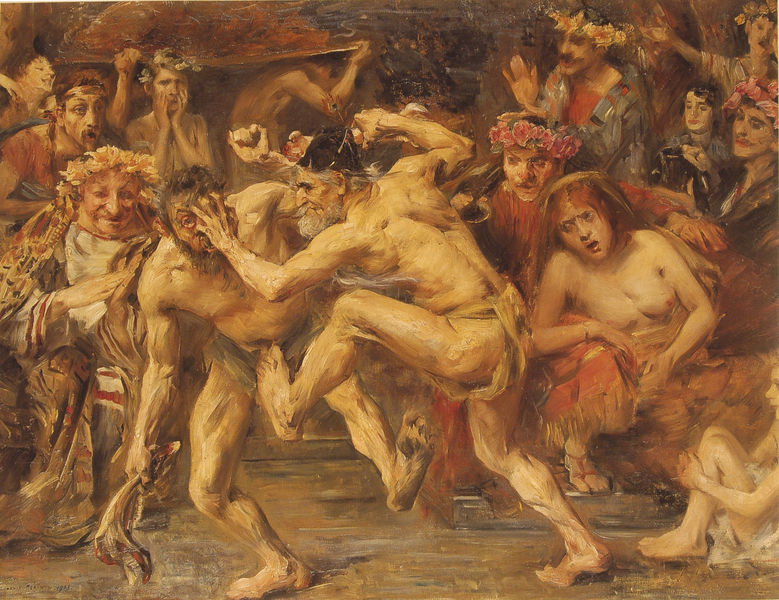
Titel: Odysseus im Kampf mit dem Bettler
Künstler: Lovis Corinth
Standort: Praha
Institution: Národní galerie v Praze
Schlagwörter: akt, feder, gemälde, hand, kampf, lendenschurz, mann, nackt, schatten, umhang, akte, frauen, gelb, menschen, ocker, bewegung, blumen, braun, brust, busen, frau, grau, hut, licht, männer, orange, rücken, schwarz, blüten, rot, tuch, beige, ensor, expressionismus, fest, tanz, alt, bart, feier, gelage, gesichter, kappe, mütze, alte, arm, arme, band, gesicht, historie, inkarnat, tablett, tragen, hände, öl, auge, haare, rosa, beine, deutschland, brüste, füße, kauern, zuschauer, trage, figuren, gewalt, querformat, schlacht, wild, essen, karikatur, wein, muskeln, streifen, sandalen, bauch, griff, knochen, barfuss, corinth, lovis corinth, lendentuch, streit, brille, faust, schlägerei, peitsche, helm, schlamm, speisen, dämon, kranz, mahl, orgie, kämpfen, james, lustig, römer, rau, bacchus, satyr, krieger, blumenkranz, blütenkranz, plateau, kränze, niederland, odysseus, keule, schlagen, träger, pfauenfeder, faus, sklaven, blumenkränze, verzückung, dionysos, hexe, ringen, rufen, kronen, zauberer, bekränzt, lendenschutz, bäuche, nolde, prügel, wilde, erstaunen, freier, dionysisch, rauferei, boxen, kränzchen, prügelei, klatschen, ringer, derwisch, prügek, skurill, tuchj, krotesk, infernalisch, corint, romanismus